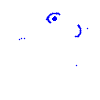
Particle: electron